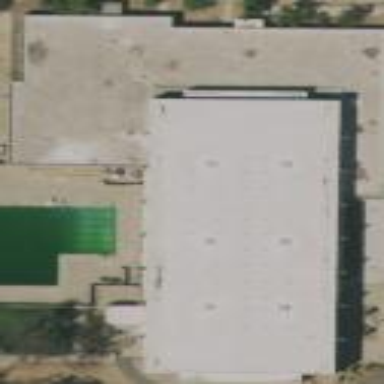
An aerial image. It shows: Building used as sports hall for basketball and volleyball.